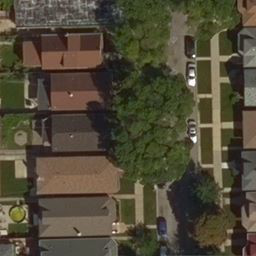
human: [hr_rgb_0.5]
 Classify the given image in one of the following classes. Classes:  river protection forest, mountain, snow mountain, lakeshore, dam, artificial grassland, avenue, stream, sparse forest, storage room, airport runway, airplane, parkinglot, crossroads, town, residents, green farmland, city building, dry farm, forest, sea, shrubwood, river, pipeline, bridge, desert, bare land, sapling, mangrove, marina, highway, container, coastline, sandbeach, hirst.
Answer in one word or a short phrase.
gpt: residents